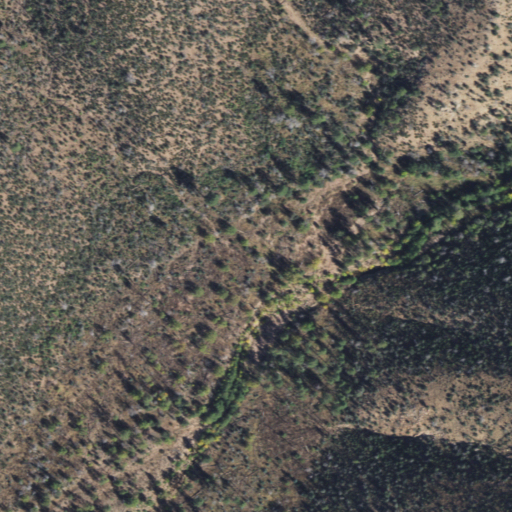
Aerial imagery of valley in Arizona named Naegelin Spring Canyon containing shrub, evergreen forest, and grassland